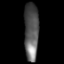
Tissue: lung
Cell type: Epithelial cells
Senescence score: 0.2032
Nuclear area (px): 823
Mean DAPI intensity: 91.434